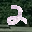
Label: 2